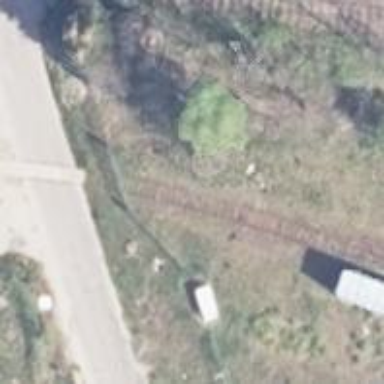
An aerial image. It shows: Railway switch.